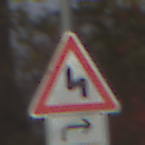
Verkehrszeichen: DoppelkurveZunaechstLinks
Zusatzzeichen unten: RichtungsangabeDurchPfeile5
Umgebung: Outdoor, Nature
Tageszeit: MorningAfternoon
Wetter: Overcast
Licht: Natural
Jahreszeit: NotSpecified
Kontrast: LowContrast